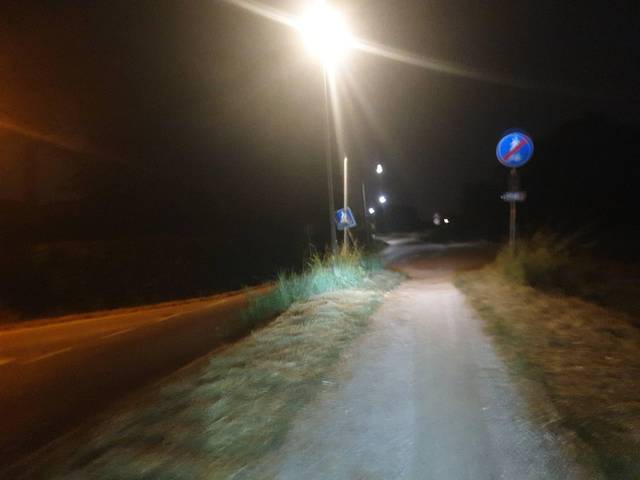
Region: Italy
Coordinates: 45.389, 11.847